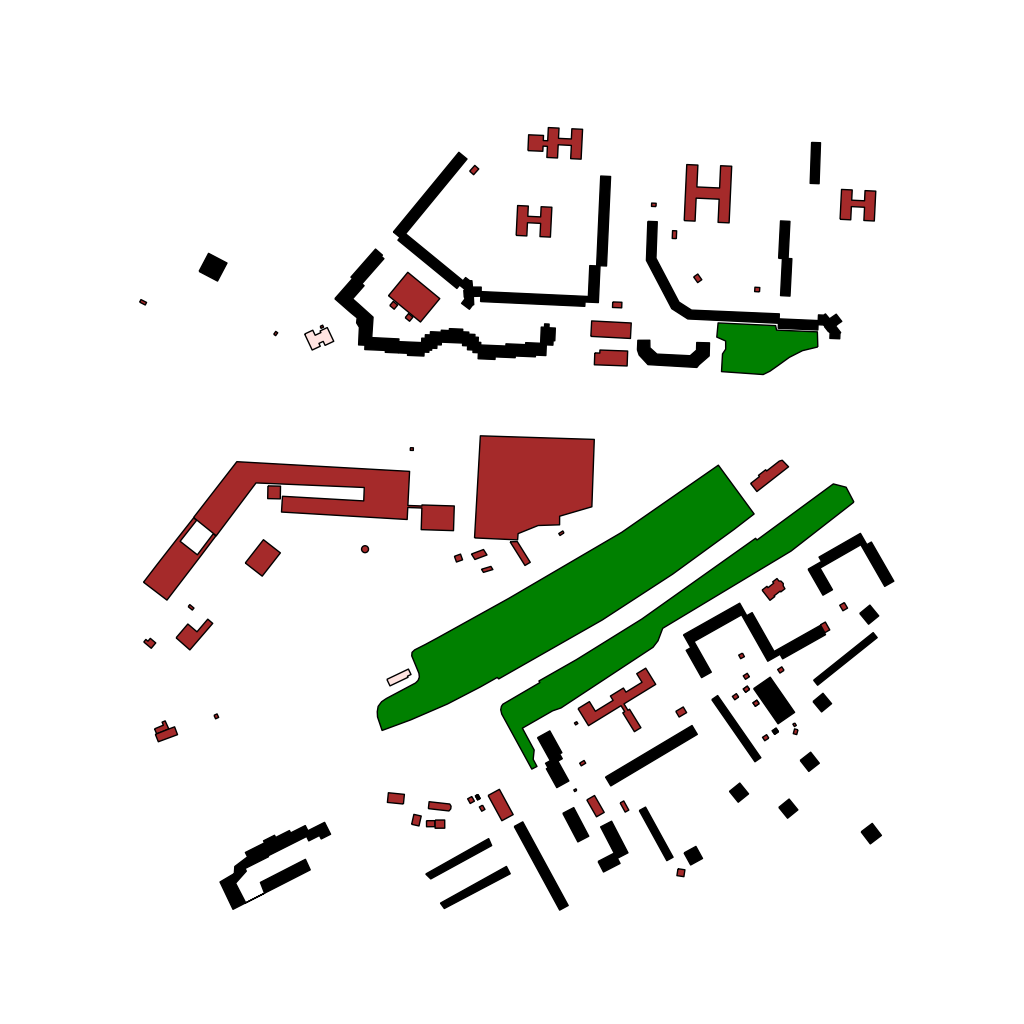
Tags: overhead vector_map, business, industrial, recreation, residential, special, modern, soviet, high_rise, individual_rise, low_rise, density_2, Building, Facility, Gas, Park, 1.0 km²